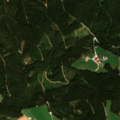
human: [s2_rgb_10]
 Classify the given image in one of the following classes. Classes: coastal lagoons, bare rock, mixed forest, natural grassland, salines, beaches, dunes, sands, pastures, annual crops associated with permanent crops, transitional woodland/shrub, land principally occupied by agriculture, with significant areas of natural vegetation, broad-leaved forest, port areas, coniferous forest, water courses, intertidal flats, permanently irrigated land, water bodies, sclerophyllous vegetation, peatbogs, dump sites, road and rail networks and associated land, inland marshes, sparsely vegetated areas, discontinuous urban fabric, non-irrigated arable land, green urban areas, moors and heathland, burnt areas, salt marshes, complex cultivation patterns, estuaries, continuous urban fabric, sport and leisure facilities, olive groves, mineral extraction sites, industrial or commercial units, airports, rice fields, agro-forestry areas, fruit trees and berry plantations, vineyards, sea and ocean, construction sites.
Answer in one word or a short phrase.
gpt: discontinuous urban fabric, complex cultivation patterns, coniferous forest